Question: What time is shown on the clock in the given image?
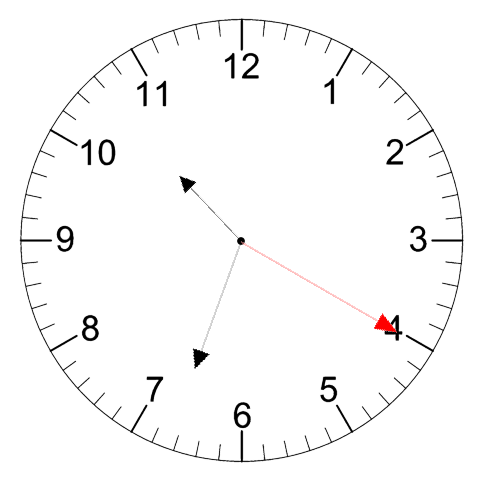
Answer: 10:33:20